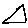
Label: triangle